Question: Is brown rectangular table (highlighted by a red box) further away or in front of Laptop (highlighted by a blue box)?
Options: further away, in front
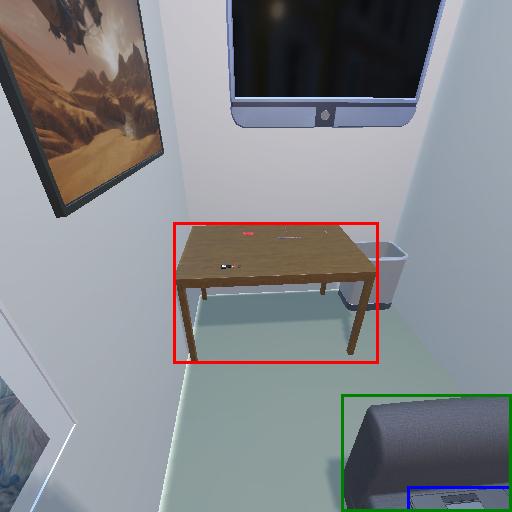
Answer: further away